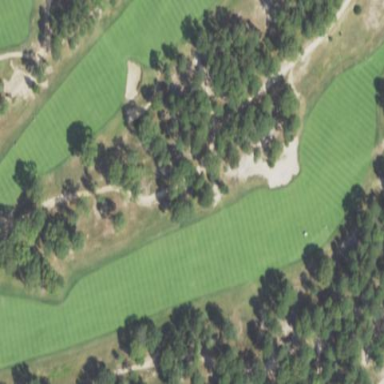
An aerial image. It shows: Grassy area designated as golf fairway.